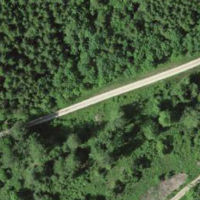
EUNIS habitat code: 44
Species observed at this site:
Tussilago farfara